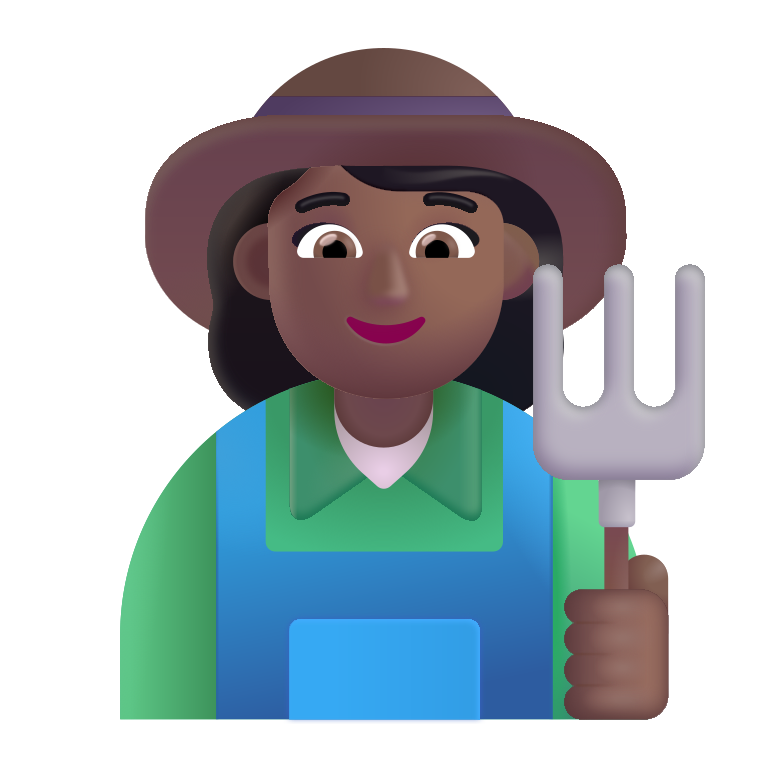
woman farmer color  dark